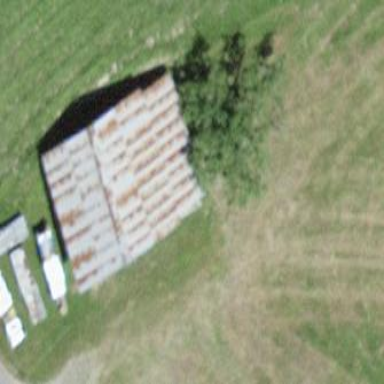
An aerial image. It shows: Barn.